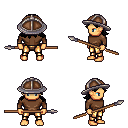
a pixel art fantasy rpg character, male body template, human, tanned skin, brown long-sleeve shirt, gold greaves, black loose hair, chain helm, spear, four views (front, back, left, right), 2x2 character sprite sheet, small pixel art, hard edges, no anti-aliasing